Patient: sex M, age 53
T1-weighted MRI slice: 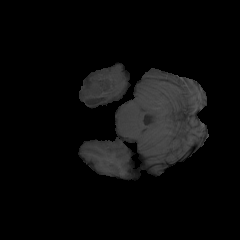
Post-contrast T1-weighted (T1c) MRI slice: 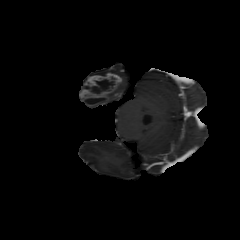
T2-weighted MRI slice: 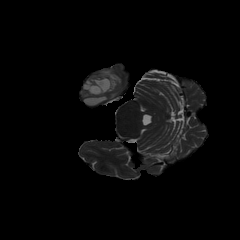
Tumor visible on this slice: yes
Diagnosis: Glioblastoma, IDH-wildtype
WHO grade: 4